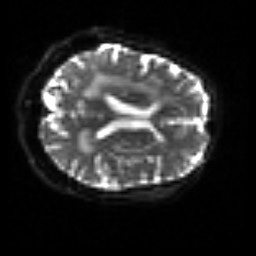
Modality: sbref
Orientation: axial
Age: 62
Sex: female
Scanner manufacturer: siemens
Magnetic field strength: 3 T
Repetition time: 3.2 s
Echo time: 0.081 s